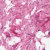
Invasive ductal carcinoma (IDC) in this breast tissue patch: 0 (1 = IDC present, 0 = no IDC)